Question: I'm not sure how to explain this properly, but I'm trying to get a list of elements to wrap around a block.
Here is an image of what I mean:
The code is below. It floats left correctly if there are only 2 blocks, but when I add more it drops to below the welcome block (as in the image).
The design shows 2 blocks next to the welcome box, then 3 underneath. So in the image the 3rd block should sit under the welcome block, and subsequent blocks will continue normal (3 blocks per line).
CSS
'''
#welcome-block {
float: left;
width: 300px;
background: #fff;
}
#bingo-offers {
float: left;
margin: 0;
padding: 0;
overflow: hidden;
}
.bingo-offer {
float: left;
width: 300px;
background: #fff;
margin: 5px;
}
.bingo-offer ul {
margin: 0;
padding: 0;
}
'''
HTML
'''
<div>
<div id="welcome-block">
<h2>Welcome to Zesty Bingo</h2>
<p>Zesty Bingo is the home of FREE Bingo!</p>
<p>We have a huge selection of Bingo games to choose. Simple find a game, and click play. It's as simple
as that.</p>
<p>Ensure you click the read more link on each game to find out more details and customer reviews on all
of our hosted games.</p>
<p>Good Luck and we wish you wealth and happiness from all the Zesty Bingo team.</p>
</div>
<ul id="bingo-offers">
<li class="bingo-offer">
<ul>
<li><img src="../img/winkbingo-146.png" alt=""></li>
<li><h3>Wink Bingo</h3></li>
<li>Free Cash: <span>PS20</span></li>
<li>Join one of the biggest Bingo sites on the Internet and enjoy a whopping PS20 bonus when you deposit PS5!</li>
<li><a href="#">Play Now</a></li>
<li><a href="#">read more</a></li>
</ul>
</li>
<li class="bingo-offer">
<ul>
<li><img src="../img/winkbingo-146.png" alt=""></li>
<li><h3>Wink Bingo</h3></li>
<li>Free Cash: <span>PS20</span></li>
<li>Join one of the biggest Bingo sites on the Internet and enjoy a whopping PS20 bonus when you deposit PS5!</li>
<li><a href="#">Play Now</a></li>
<li><a href="#">read more</a></li>
</ul>
</li>
<li class="bingo-offer">
<ul>
<li><img src="../img/winkbingo-146.png" alt=""></li>
<li><h3>Wink Bingo</h3></li>
<li>Free Cash: <span>PS20</span></li>
<li>Join one of the biggest Bingo sites on the Internet and enjoy a whopping PS20 bonus when you deposit PS5!</li>
<li><a href="#">Play Now</a></li>
<li><a href="#">read more</a></li>
</ul>
</li>
<li class="bingo-offer">
<ul>
<li><img src="../img/winkbingo-146.png" alt=""></li>
<li><h3>Wink Bingo</h3></li>
<li>Free Cash: <span>PS20</span></li>
<li>Join one of the biggest Bingo sites on the Internet and enjoy a whopping PS20 bonus when you deposit PS5!</li>
<li><a href="#">Play Now</a></li>
<li><a href="#">read more</a></li>
</ul>
</li>
<li class="bingo-offer">
<ul>
<li><img src="../img/winkbingo-146.png" alt=""></li>
<li><h3>Wink Bingo</h3></li>
<li>Free Cash: <span>PS20</span></li>
<li>Join one of the biggest Bingo sites on the Internet and enjoy a whopping PS20 bonus when you deposit PS5!</li>
<li><a href="#">Play Now</a></li>
<li><a href="#">read more</a></li>
</ul>
</li>
<li class="bingo-offer">
<ul>
<li><img src="../img/winkbingo-146.png" alt=""></li>
<li><h3>Wink Bingo</h3></li>
<li>Free Cash: <span>PS20</span></li>
<li>Join one of the biggest Bingo sites on the Internet and enjoy a whopping PS20 bonus when you deposit PS5!</li>
<li><a href="#">Play Now</a></li>
<li><a href="#">read more</a></li>
</ul>
</li>
<li class="bingo-offer">
<ul>
<li><img src="../img/winkbingo-146.png" alt=""></li>
<li><h3>Wink Bingo</h3></li>
<li>Free Cash: <span>PS20</span></li>
<li>Join one of the biggest Bingo sites on the Internet and enjoy a whopping PS20 bonus when you deposit PS5!</li>
<li><a href="#">Play Now</a></li>
<li><a href="#">read more</a></li>
</ul>
</li>
</ul>
</div>
'''
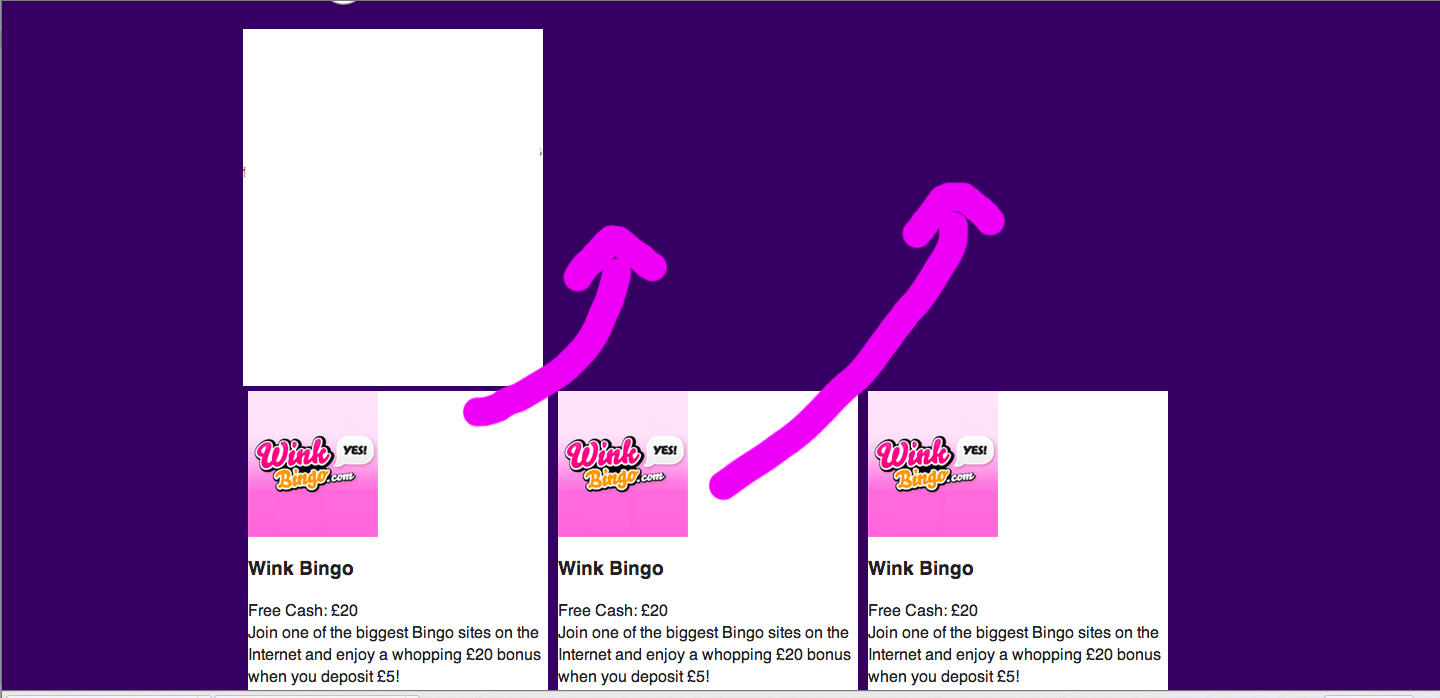
Answer: Change these:
'''
<ul id="bingo-offers">
<li class="bingo-offer">
'''
to these
'''
<div id="bingo-offers">
<div class="bingo-offer">
'''
UPDATE: Don't use '<div id="bingo-offers">' at all, just remove the tags there. Put the '<div class="bingo-offer">'s directly after the '<div id="welcome-block">'.
<URL>